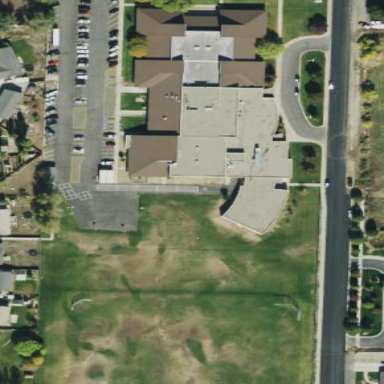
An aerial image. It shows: School.